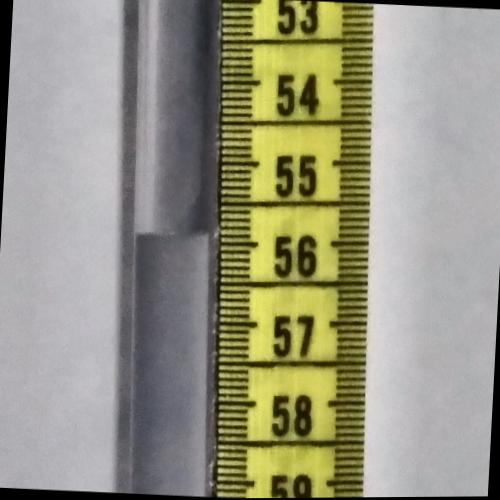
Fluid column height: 55.9 cm